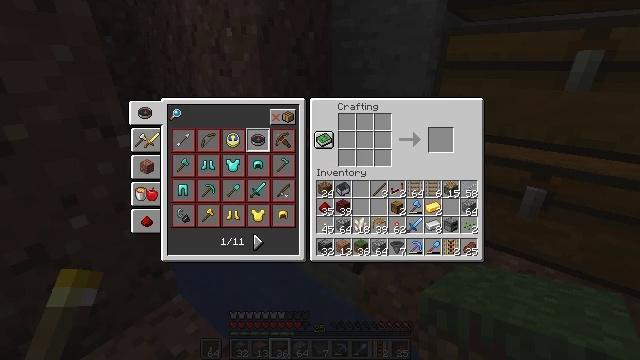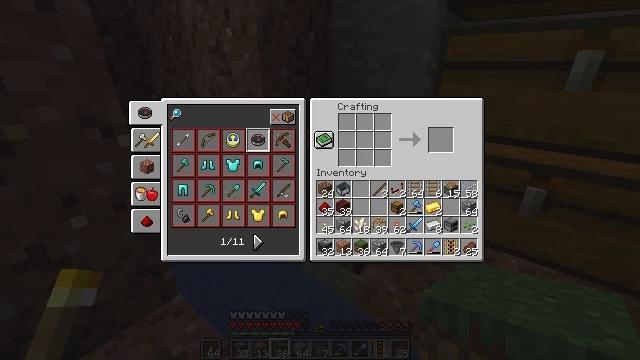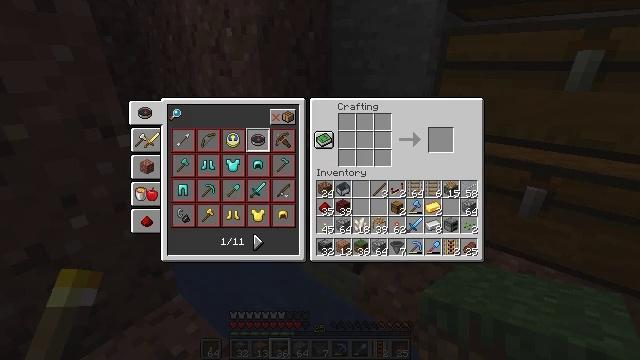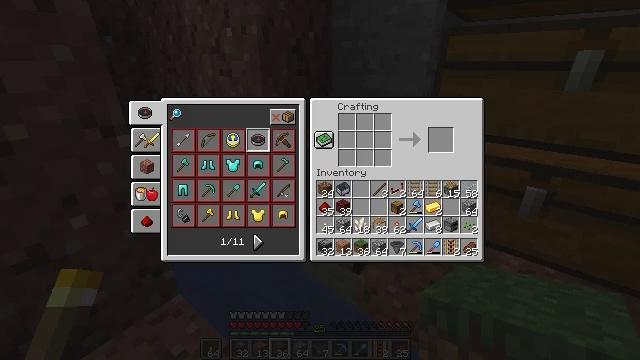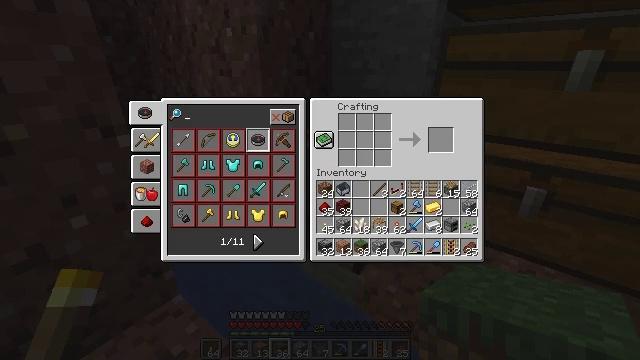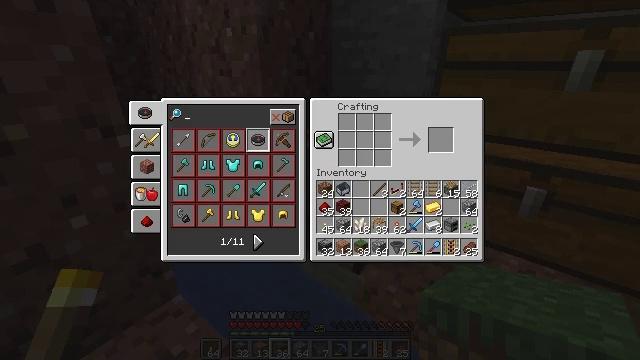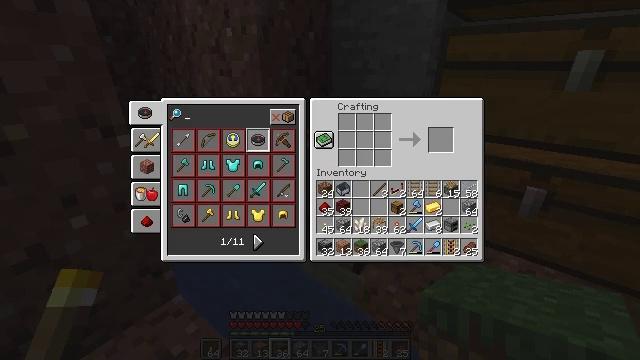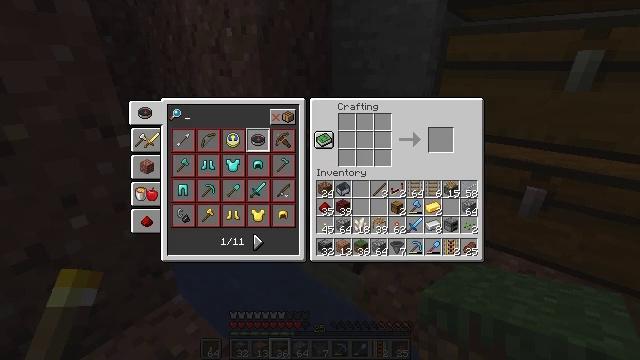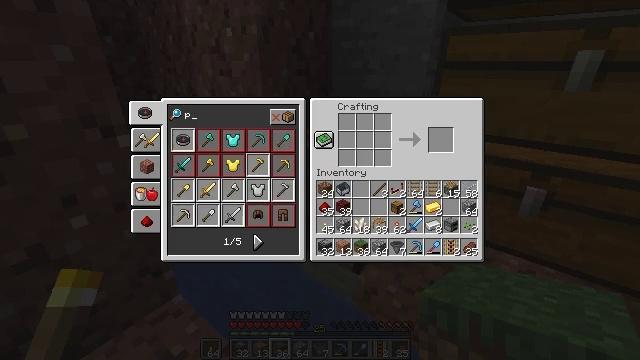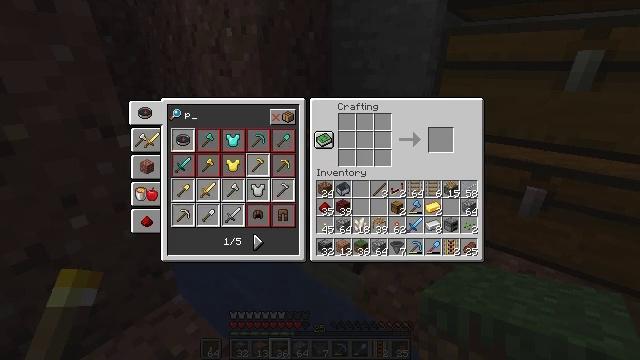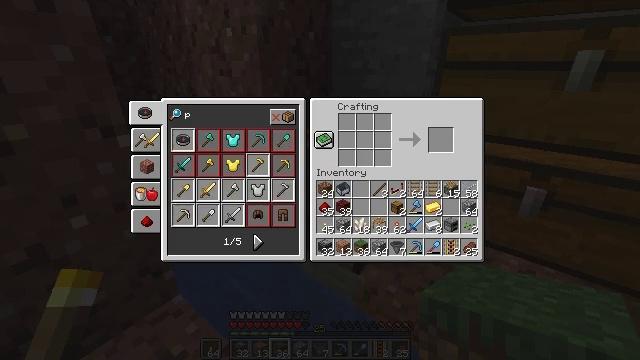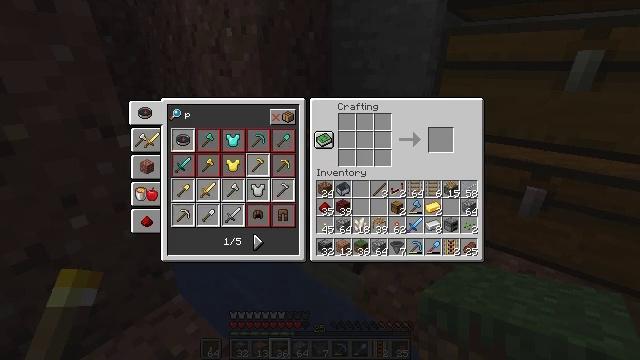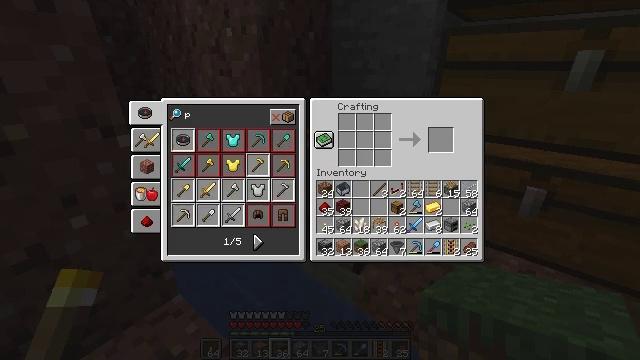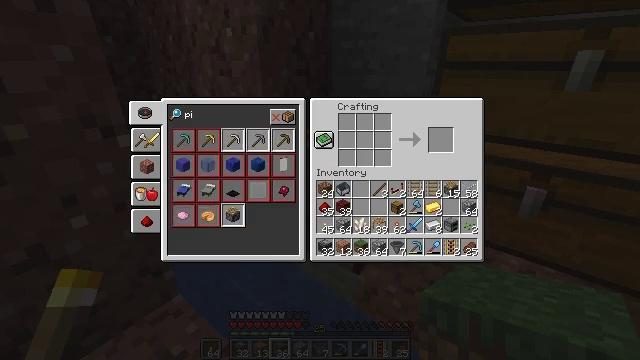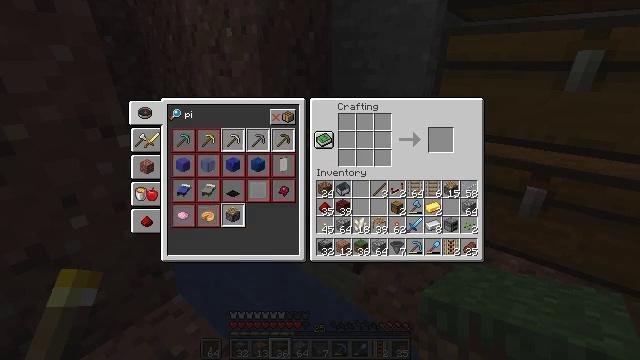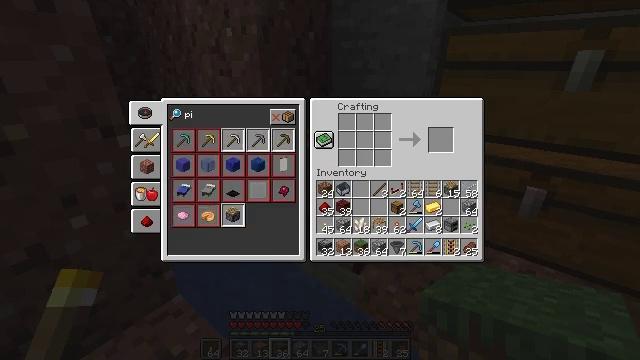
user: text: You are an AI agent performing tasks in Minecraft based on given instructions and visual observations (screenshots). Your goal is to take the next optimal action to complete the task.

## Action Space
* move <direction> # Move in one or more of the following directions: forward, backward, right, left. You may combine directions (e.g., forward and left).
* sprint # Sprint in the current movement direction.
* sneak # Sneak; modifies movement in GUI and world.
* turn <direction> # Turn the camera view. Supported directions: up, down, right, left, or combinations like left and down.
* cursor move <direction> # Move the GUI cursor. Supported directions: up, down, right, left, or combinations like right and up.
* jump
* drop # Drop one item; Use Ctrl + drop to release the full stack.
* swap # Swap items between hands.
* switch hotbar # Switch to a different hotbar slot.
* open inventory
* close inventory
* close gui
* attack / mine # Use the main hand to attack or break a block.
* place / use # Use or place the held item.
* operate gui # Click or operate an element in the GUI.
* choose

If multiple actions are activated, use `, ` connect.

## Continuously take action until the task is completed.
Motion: motion action
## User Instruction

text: Make a piston in the crafting grid.
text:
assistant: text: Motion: no_op
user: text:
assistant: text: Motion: no_op
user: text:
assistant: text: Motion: no_op
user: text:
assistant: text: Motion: no_op
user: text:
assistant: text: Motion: no_op
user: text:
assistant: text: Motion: no_op
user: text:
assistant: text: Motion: no_op
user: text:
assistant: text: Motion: no_op
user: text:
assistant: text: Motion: no_op
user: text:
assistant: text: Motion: no_op
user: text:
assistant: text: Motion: no_op
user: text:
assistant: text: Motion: no_op
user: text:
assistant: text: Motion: no_op
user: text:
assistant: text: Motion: no_op
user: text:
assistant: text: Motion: no_op
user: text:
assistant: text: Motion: no_op
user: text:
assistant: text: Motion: no_op
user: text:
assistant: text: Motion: move back
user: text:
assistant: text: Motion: move back
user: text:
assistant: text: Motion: no_op
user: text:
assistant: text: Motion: no_op
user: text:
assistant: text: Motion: no_op
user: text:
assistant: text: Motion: no_op
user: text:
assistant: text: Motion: no_op
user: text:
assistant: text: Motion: no_op
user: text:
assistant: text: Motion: no_op
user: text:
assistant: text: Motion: no_op
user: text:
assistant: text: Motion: no_op
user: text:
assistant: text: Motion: no_op
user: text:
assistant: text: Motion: no_op